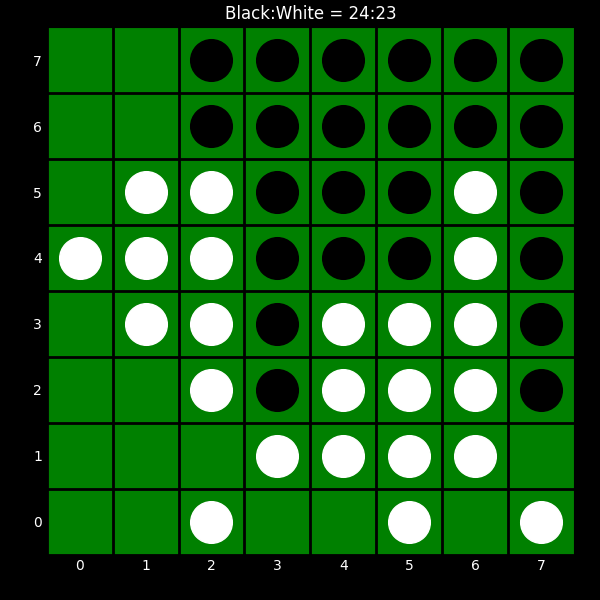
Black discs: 24
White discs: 23